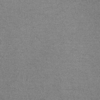
Label: dusty